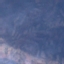
Land use / land cover class: HerbaceousVegetation